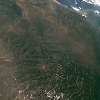
Label: land